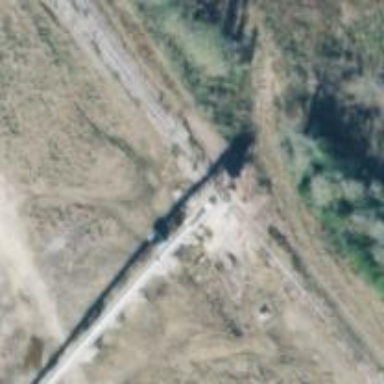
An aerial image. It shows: Loading tower along the railway.